Question: I have this glitch that is bothering me. The problem is that my navigation is not working properly as I wanted it to be. It jumps even though I have not reached the top of my nav or after passing the height of my header with scrollTop value. I recreate the problem in <URL>.
'''
var header_height = $('header').height();
//var main_nav = $('nav');
$(document).scroll(function () {
if ($(this).scrollTop() >= header_height) {
$('nav').addClass("fixed");
} else {
$('nav').removeClass("fixed");
}
});
'''

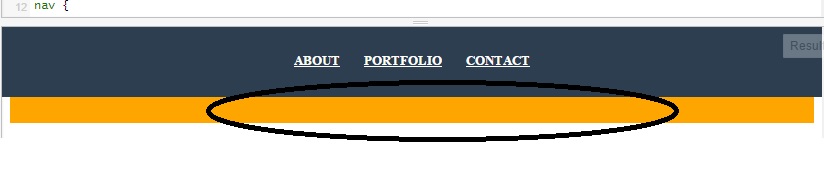
Answer: Instead of taking the height of header, you should be taking the top of '.main_nav' to compare with ScrollTop.
Change the first line in the code you posted above to:
'''
var header_height = $('.main_nav').position().top;
'''
That should work. <URL> is the working fiddle.
Hope this helped.